Interaction volume radius: 5 \u00c5
Interaction volume height: 30 \u00c5
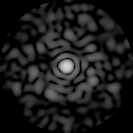
Disorder parameter: 0.837